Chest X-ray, PA view. Patient: 32 years old, sex F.
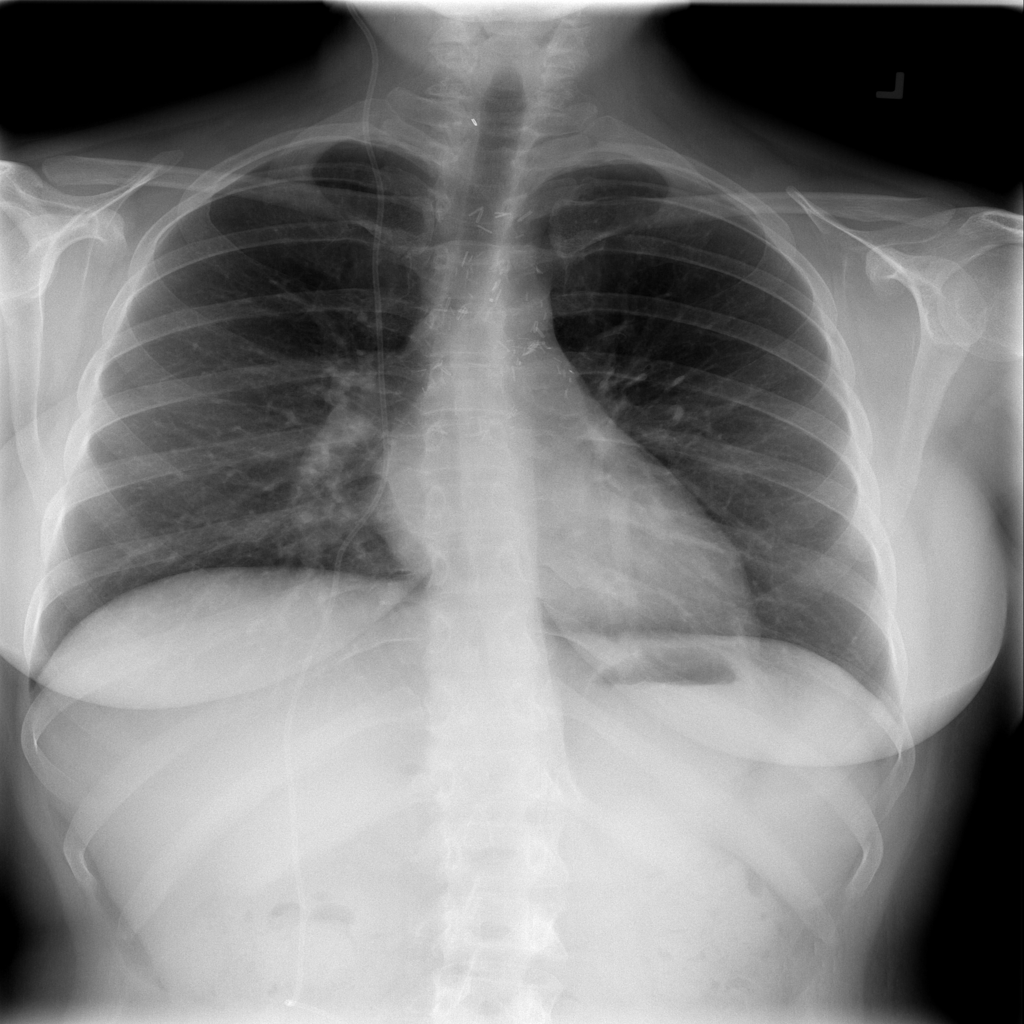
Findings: No Finding